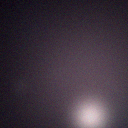
Screen state: off